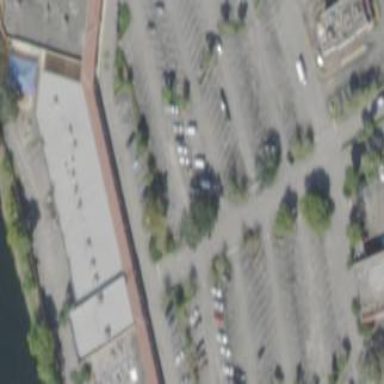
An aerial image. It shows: Parking area with surface.